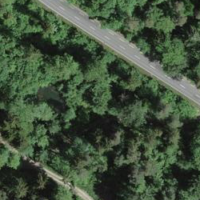
EUNIS habitat code: 44
Species observed at this site:
Petasites albus